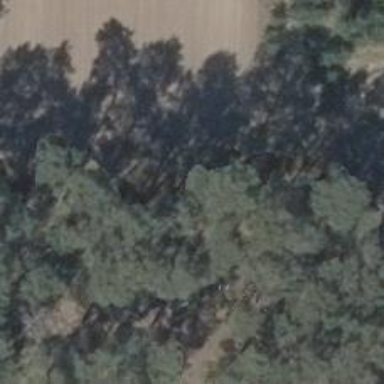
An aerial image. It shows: Hunting stand.